Question: I am trying to insert text, hyperlink and table in the mail body.
'''
Sub Sendmail()
Dim olItem As Outlook.MailItem
Dim xlApp As Excel.Application
Dim xlBook As Excel.Workbook
Dim xlSht As Excel.Worksheet
Dim sPath As String
Dim iRow As Long
Dim strRFIitems As String
Dim Signature As String
sPath = "**"
' // Excel
Set xlApp = CreateObject("Excel.Application")
' // Workbook
Set xlBook = xlApp.Workbooks.Open(sPath)
' // Sheet
Set xlSht = xlBook.Sheets("Sheet1")
' // Create e-mail Item
Set olItem = Application.CreateItem(olMailItem)
trRFIitems = xlSht.Range("E2")
Signature = xlSht.Range("F2")
With olItem
.To = Join(xlApp.Transpose(xlSht.Range("A2", xlSht.Range("A9999").End(xlUp))), ";")
.CC = Join(xlApp.Transpose(xlSht.Range("B2", xlSht.Range("B9999").End(xlUp))), ";")
.Subject = xlSht.Range("C2")
.Body = xlSht.Range("D2") & Signature
.Attachments.Add (strRFIitems)
.Display
End With
' // Close
xlBook.Close SaveChanges:=True
' // Quit
xlApp.Quit
Set xlApp = Nothing
Set xlBook = Nothing
Set xlSht = Nothing
Set olItem = Nothing
End Sub
'''
This code retrieves the data from the linked Excel sheet and sends a mail.
Retrieve the To, CC, Body, Subject and signature data from the linked Excel sheet.
> The expected result: Please note this is the expected format.

The expected mail body contains both hyperlink and a table.
Note: I need to get values from Excel because the values in the table keep changing.
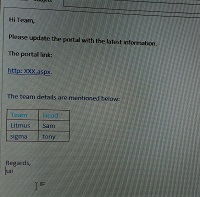
Answer: please try this
'''
Sub testEmail()
' these constants are necessary when using "late binding"
' determined by using "early binding" during initial development
Const wdTextureNone = 0
Const wdColorAutomatic = &HFF000000 ' -<PHONE>
Const wdWord9TableBehavior = 1
Const wdAlignParagraphCenter = 1
Const wdAutoFitContent = 1
Const wdAutoFitWindow = 2
Const wdAutoFitFixed = 0
Dim outMail As Outlook.MailItem
Set outMail = Application.CreateItem(olMailItem) ' 0
outMail.Display (False) ' modeless
' Dim wd As word.Documents ' early binding ... requires reference to "microsoft word object library"
Dim wd As Object ' late binding ... no reference required
Set wd = outMail.GetInspector.WordEditor
wd.Paragraphs.Space2 ' double spaced
wd.Paragraphs.SpaceAfter = 3
wd.Paragraphs.SpaceBefore = 1
wd.Range.InsertAfter "Hi Team!" & vbCrLf
wd.Range.InsertAfter "Please update the portal with the latest information." & vbCrLf
wd.Range.InsertAfter "The portal link:" & vbCrLf
' wd.Words(wd.Words.Count).Select ' debug
wd.Hyperlinks.Add Anchor:=wd.Words(wd.Words.Count), _
Address:="http://google.com", SubAddress:="", _
ScreenTip:="this is a screen ttip", TextToDisplay:="link text to display"
wd.Range.InsertAfter vbCrLf
' wd.Words(wd.Words.Count).Select ' debug
wd.Range.InsertAfter "The team details are mentioned below:" & vbCrLf
wd.Tables.Add Range:=wd.Words(wd.Words.Count), NumRows:=3, NumColumns:=2, DefaultTableBehavior:=wdWord9TableBehavior, AutoFitBehavior:=wdAutoFitFixed ' 1,0
' Dim tabl As word.Table ' early binding ... requires reference to "microsoft word object library"
Dim tabl As Object ' late binding ... no reference required
Set tabl = wd.Tables(1)
tabl.Cell(1, 1).Range.Text = "Team"
tabl.Cell(1, 2).Range.Text = "Head"
tabl.Cell(2, 1).Range.Text = "litmus"
tabl.Cell(2, 2).Range.Text = "Sam"
tabl.Cell(3, 1).Range.Text = "sigma"
tabl.Cell(3, 2).Range.Text = "tony"
wd.Range.InsertAfter vbCrLf & "regards" & vbCrLf
' --------------------------------------------------------------------
' configure the table
' --------------------------------------------------------------------
' wd.Tables(1).Columns(1).Cells(1).Select ' debug
' wd.Tables(1).Columns(1).Cells(2).Select
' wd.Tables(1).Columns(1).Cells(3).Select
tabl.Style = "Table Grid"
tabl.ApplyStyleHeadingRows = True
tabl.ApplyStyleLastRow = False
tabl.ApplyStyleFirstColumn = True
tabl.ApplyStyleLastColumn = False
tabl.ApplyStyleRowBands = True
tabl.ApplyStyleColumnBands = False
tabl.Shading.Texture = wdTextureNone ' 0
tabl.Shading.ForegroundPatternColor = wdColorAutomatic ' -<PHONE> (hex: &HFF000000)
tabl.Shading.BackgroundPatternColor = wdColorAutomatic
tabl.Rows(1).Shading.BackgroundPatternColor = RGB(200, 250, 200) ' table header colour
' tabl.Shading.BackgroundPatternColor = wdColorRed
' tabl.Range.Select ' debug
tabl.Range.Paragraphs.Space1 ' single spaced
tabl.Range.Paragraphs.SpaceAfter = 0
tabl.Range.Paragraphs.SpaceBefore = 0
tabl.Range.Font.Size = 14
tabl.Range.ParagraphFormat.Alignment = wdAlignParagraphCenter ' 1
tabl.Rows(1).Range.Font.Size = 18
tabl.Rows(1).Range.Bold = True
' tabl.AutoFitBehavior (wdAutoFitContent) ' 1
' tabl.AutoFitBehavior (wdAutoFitWindow) ' 2
tabl.AutoFitBehavior (wdAutoFitFixed) ' 0
tabl.Columns(1).Width = 100
tabl.Columns(2).Width = 100
Set tabl = Nothing
Set wd = Nothing
Set outMail = Nothing
End Sub
'''